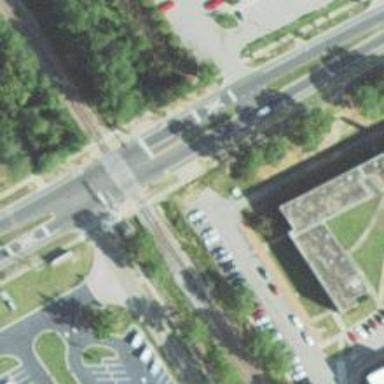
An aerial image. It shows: Railway crossing.